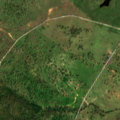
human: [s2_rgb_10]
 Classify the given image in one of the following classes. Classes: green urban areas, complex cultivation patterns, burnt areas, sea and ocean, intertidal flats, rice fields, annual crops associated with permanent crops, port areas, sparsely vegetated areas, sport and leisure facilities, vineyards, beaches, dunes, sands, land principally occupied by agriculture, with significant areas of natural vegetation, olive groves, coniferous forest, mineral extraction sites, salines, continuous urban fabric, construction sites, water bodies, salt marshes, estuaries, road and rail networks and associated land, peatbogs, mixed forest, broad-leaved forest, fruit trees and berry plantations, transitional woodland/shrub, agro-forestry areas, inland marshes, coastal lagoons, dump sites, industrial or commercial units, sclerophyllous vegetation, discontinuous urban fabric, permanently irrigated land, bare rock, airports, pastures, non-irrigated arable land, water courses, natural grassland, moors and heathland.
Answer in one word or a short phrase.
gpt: non-irrigated arable land, pastures, agro-forestry areas